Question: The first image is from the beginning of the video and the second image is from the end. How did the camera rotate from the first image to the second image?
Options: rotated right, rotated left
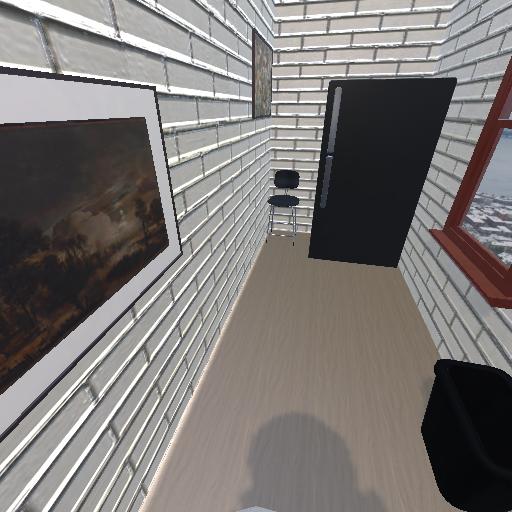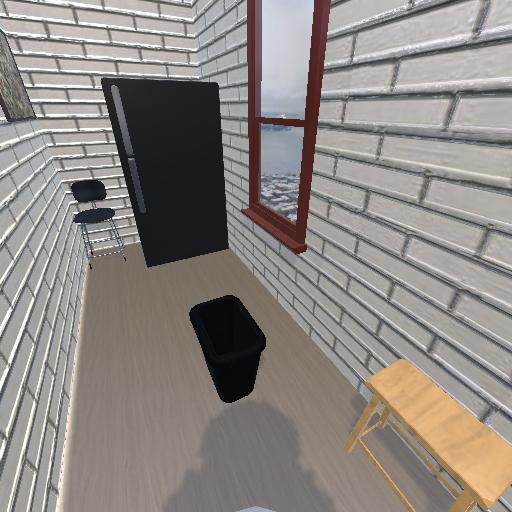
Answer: rotated right